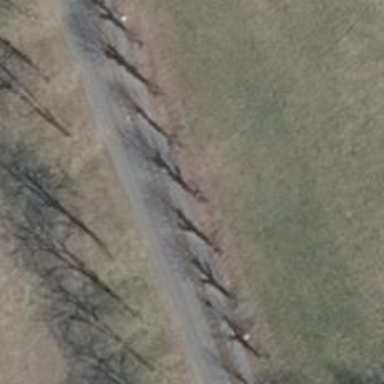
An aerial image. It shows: Avenue lined with trees.